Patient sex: F
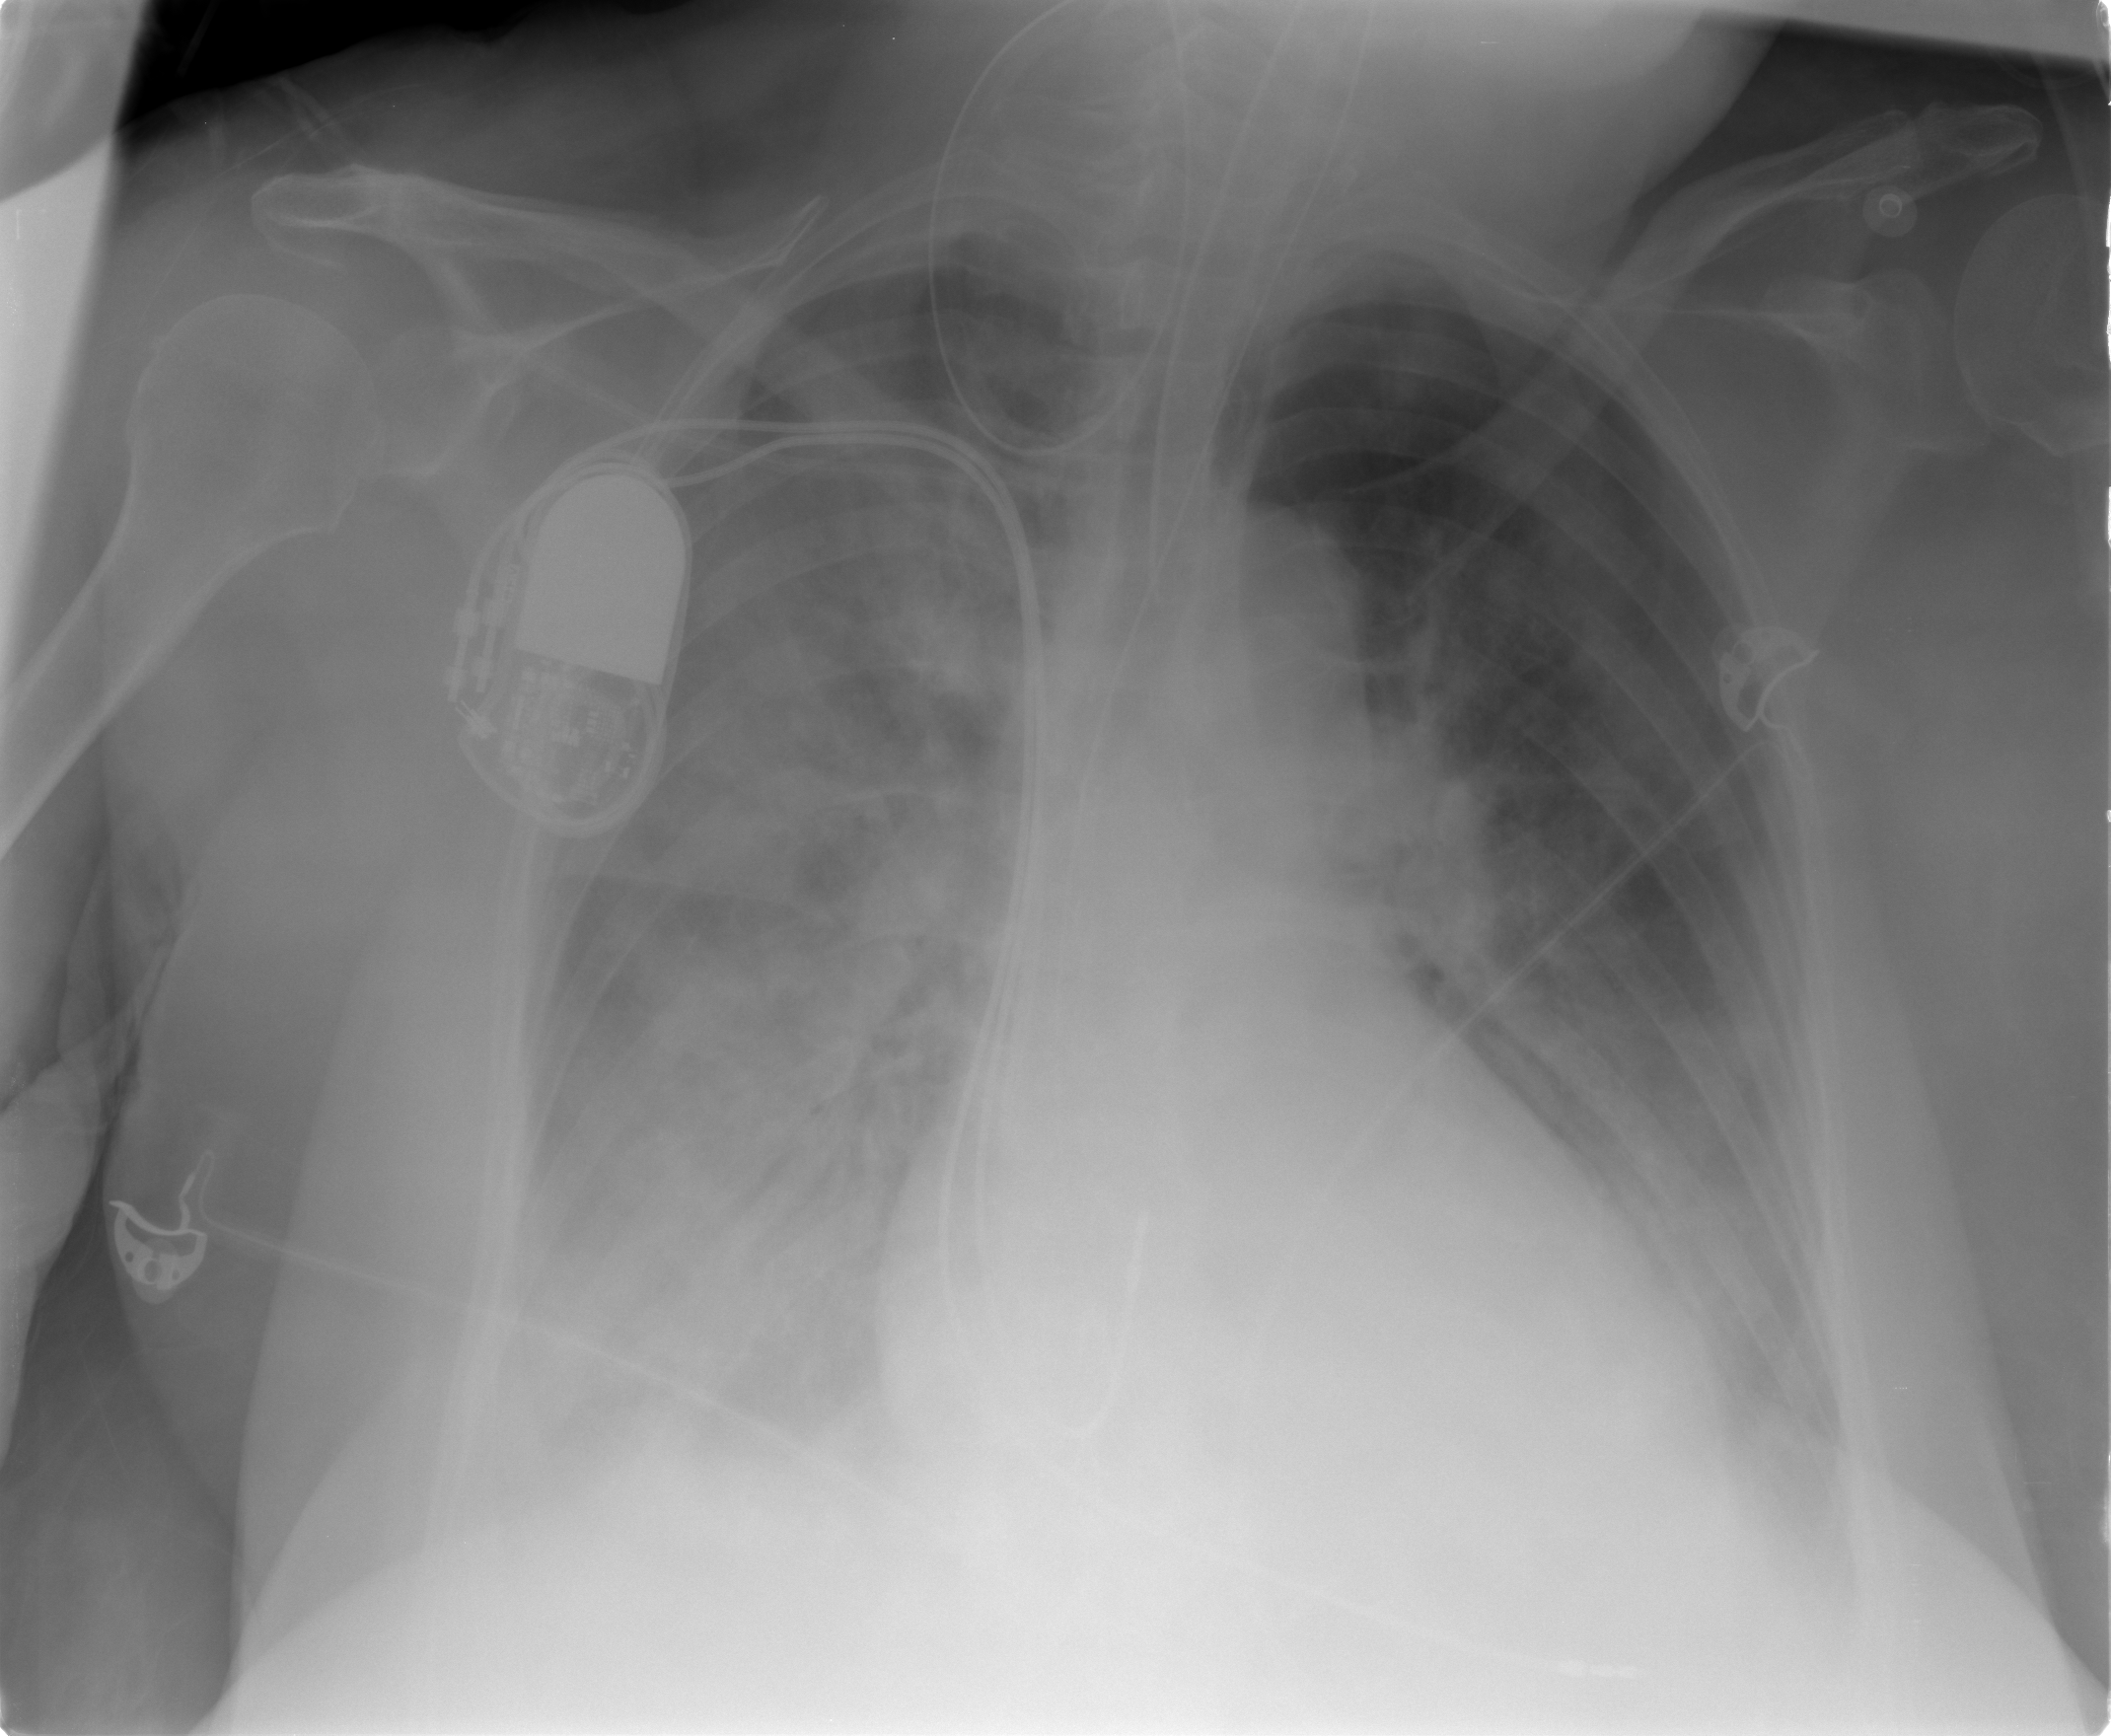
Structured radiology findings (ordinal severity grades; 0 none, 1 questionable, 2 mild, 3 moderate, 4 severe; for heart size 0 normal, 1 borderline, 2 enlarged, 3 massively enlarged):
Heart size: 1
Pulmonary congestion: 3
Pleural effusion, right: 0
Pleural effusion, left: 0
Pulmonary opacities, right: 4
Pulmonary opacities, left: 3
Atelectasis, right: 2
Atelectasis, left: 2